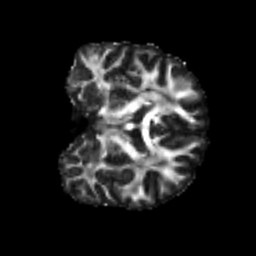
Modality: FA
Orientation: coronal
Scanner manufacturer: siemens
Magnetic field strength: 3 T
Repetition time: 4 s
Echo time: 0.0594 s